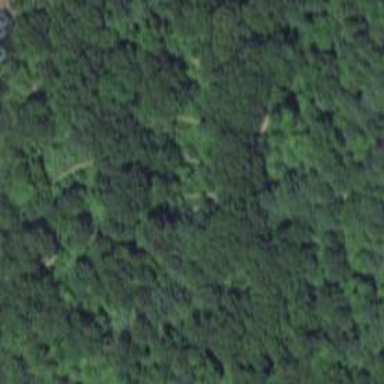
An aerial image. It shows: Natural path.